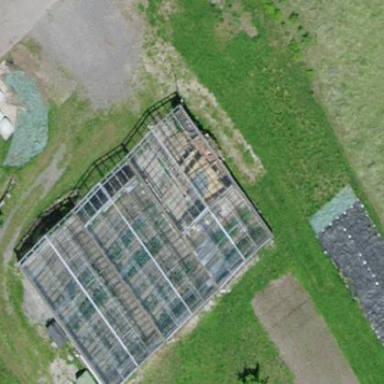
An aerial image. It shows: Greenhouse.